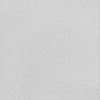
Label: dusty